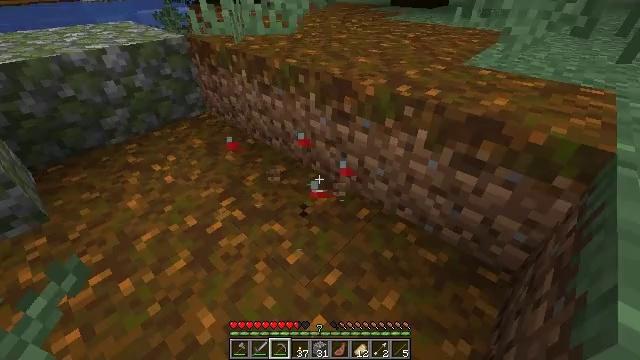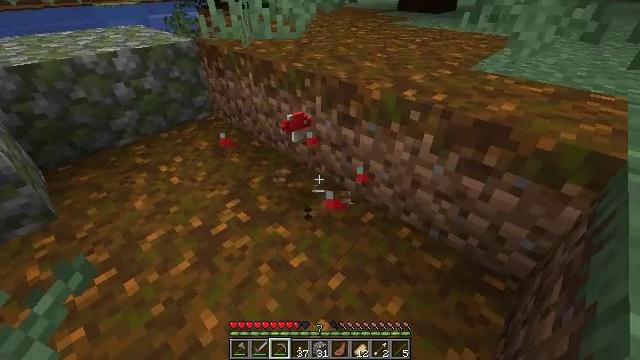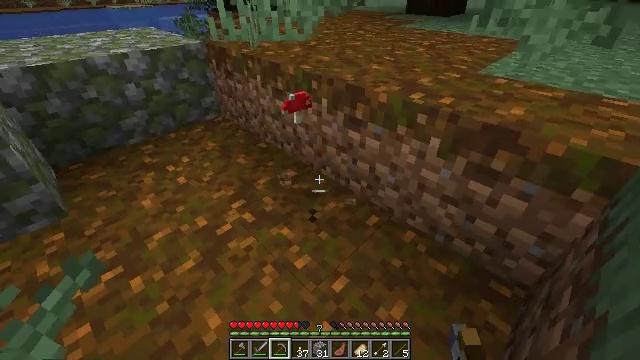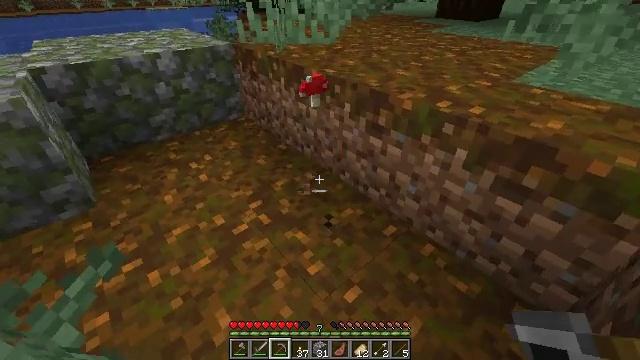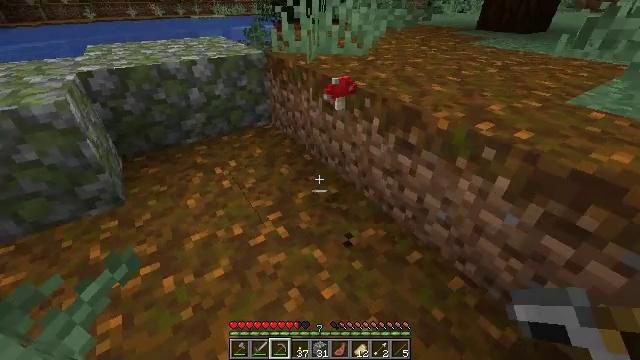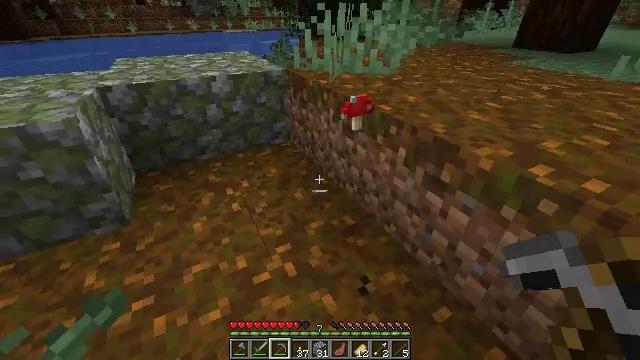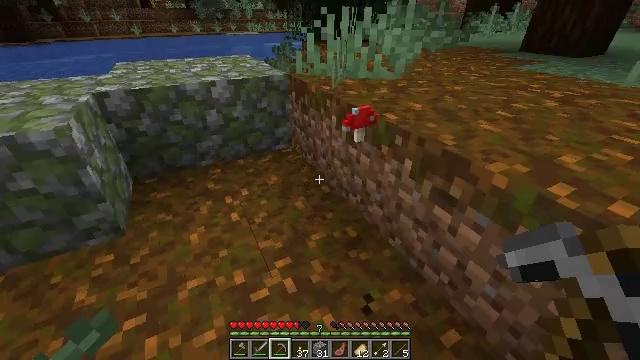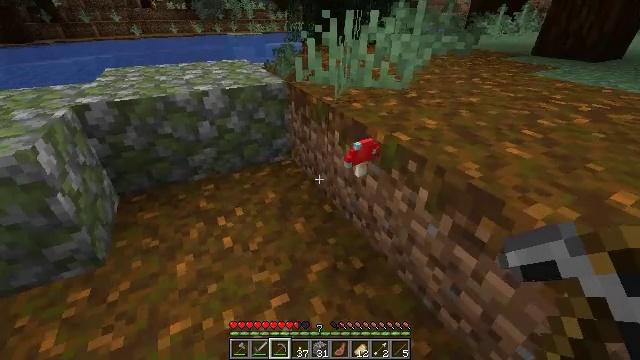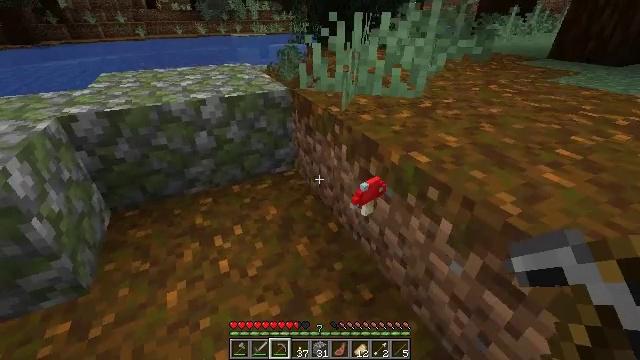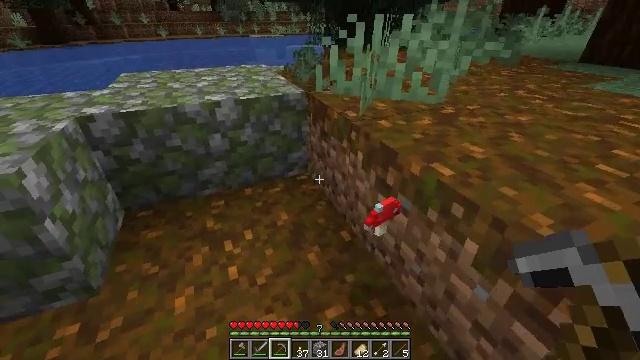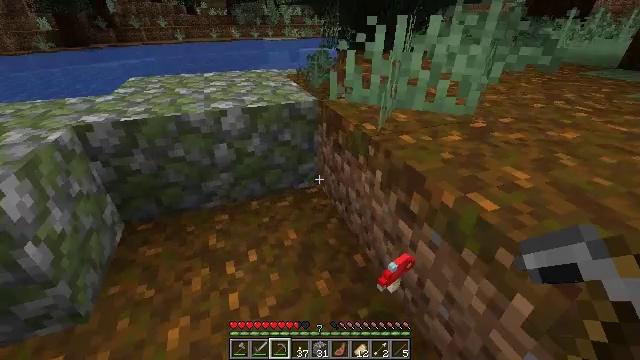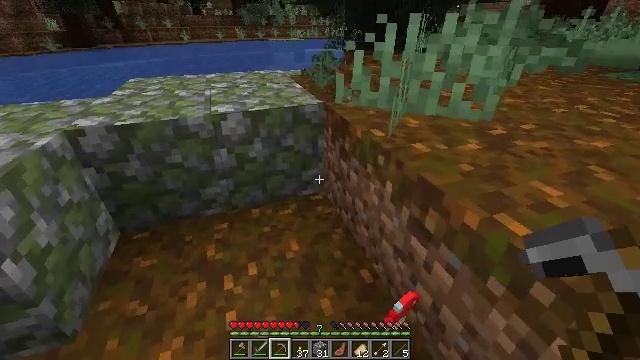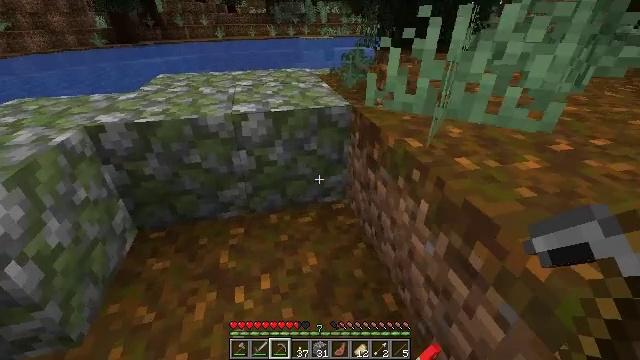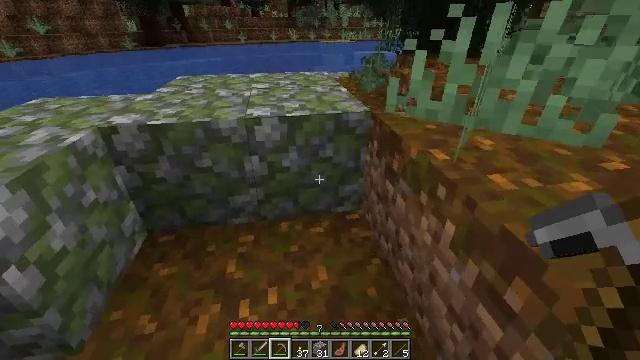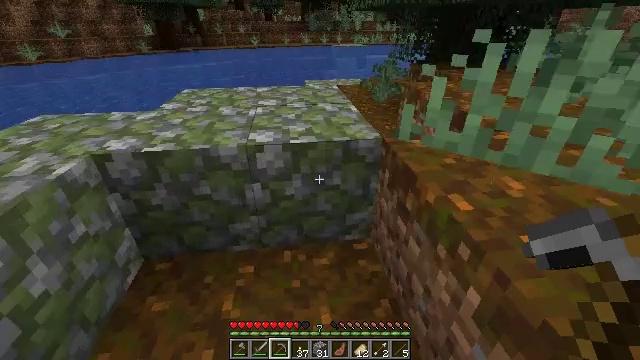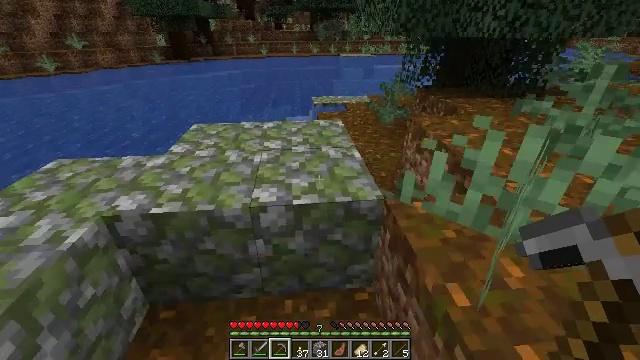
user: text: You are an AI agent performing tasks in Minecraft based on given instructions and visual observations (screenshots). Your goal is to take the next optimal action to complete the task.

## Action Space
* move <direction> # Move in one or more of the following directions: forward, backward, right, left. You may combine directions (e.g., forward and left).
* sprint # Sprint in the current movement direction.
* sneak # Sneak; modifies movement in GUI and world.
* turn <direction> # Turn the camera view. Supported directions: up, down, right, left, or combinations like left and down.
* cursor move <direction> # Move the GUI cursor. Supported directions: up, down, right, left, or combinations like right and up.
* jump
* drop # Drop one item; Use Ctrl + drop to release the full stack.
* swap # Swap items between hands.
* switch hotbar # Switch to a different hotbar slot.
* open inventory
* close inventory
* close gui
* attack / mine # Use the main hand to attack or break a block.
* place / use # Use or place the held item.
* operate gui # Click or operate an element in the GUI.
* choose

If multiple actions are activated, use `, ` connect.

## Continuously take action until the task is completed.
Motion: motion action
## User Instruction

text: Pick up the brown mushroom.
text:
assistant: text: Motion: turn left
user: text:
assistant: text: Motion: turn left
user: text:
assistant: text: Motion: move forward, turn left
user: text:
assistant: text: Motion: move forward, turn left and up
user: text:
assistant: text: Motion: move forward, turn left and up
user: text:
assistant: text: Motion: move forward
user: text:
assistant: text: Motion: move forward
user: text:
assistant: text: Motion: move forward
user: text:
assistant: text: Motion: move forward, turn left
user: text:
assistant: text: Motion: move forward, turn left
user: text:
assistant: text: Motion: move forward, turn left
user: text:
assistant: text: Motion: move forward, turn left
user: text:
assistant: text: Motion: move forward, turn left
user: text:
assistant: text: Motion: move forward, turn left, jump
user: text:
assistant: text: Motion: move forward, turn left, jump
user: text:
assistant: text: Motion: move forward, turn left and up, jump
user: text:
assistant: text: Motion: move forward, jump
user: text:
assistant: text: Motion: move forward, jump
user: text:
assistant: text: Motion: move forward
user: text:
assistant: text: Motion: move forward
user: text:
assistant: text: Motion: move forward
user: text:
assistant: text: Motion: move forward
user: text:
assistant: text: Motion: move forward, sprint
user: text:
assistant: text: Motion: move forward, sprint
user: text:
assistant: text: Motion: move forward, sprint
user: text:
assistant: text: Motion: move forward, sprint
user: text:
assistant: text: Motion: move forward, sprint
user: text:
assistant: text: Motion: move forward, sprint
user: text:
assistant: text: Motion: move forward, sprint
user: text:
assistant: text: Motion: move forward, sprint